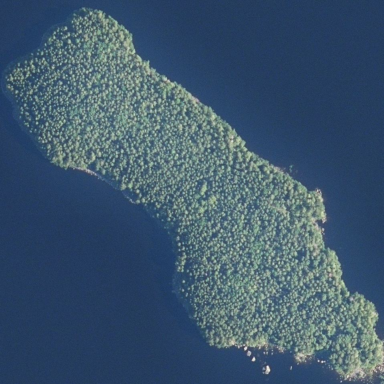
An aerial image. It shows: Islet.